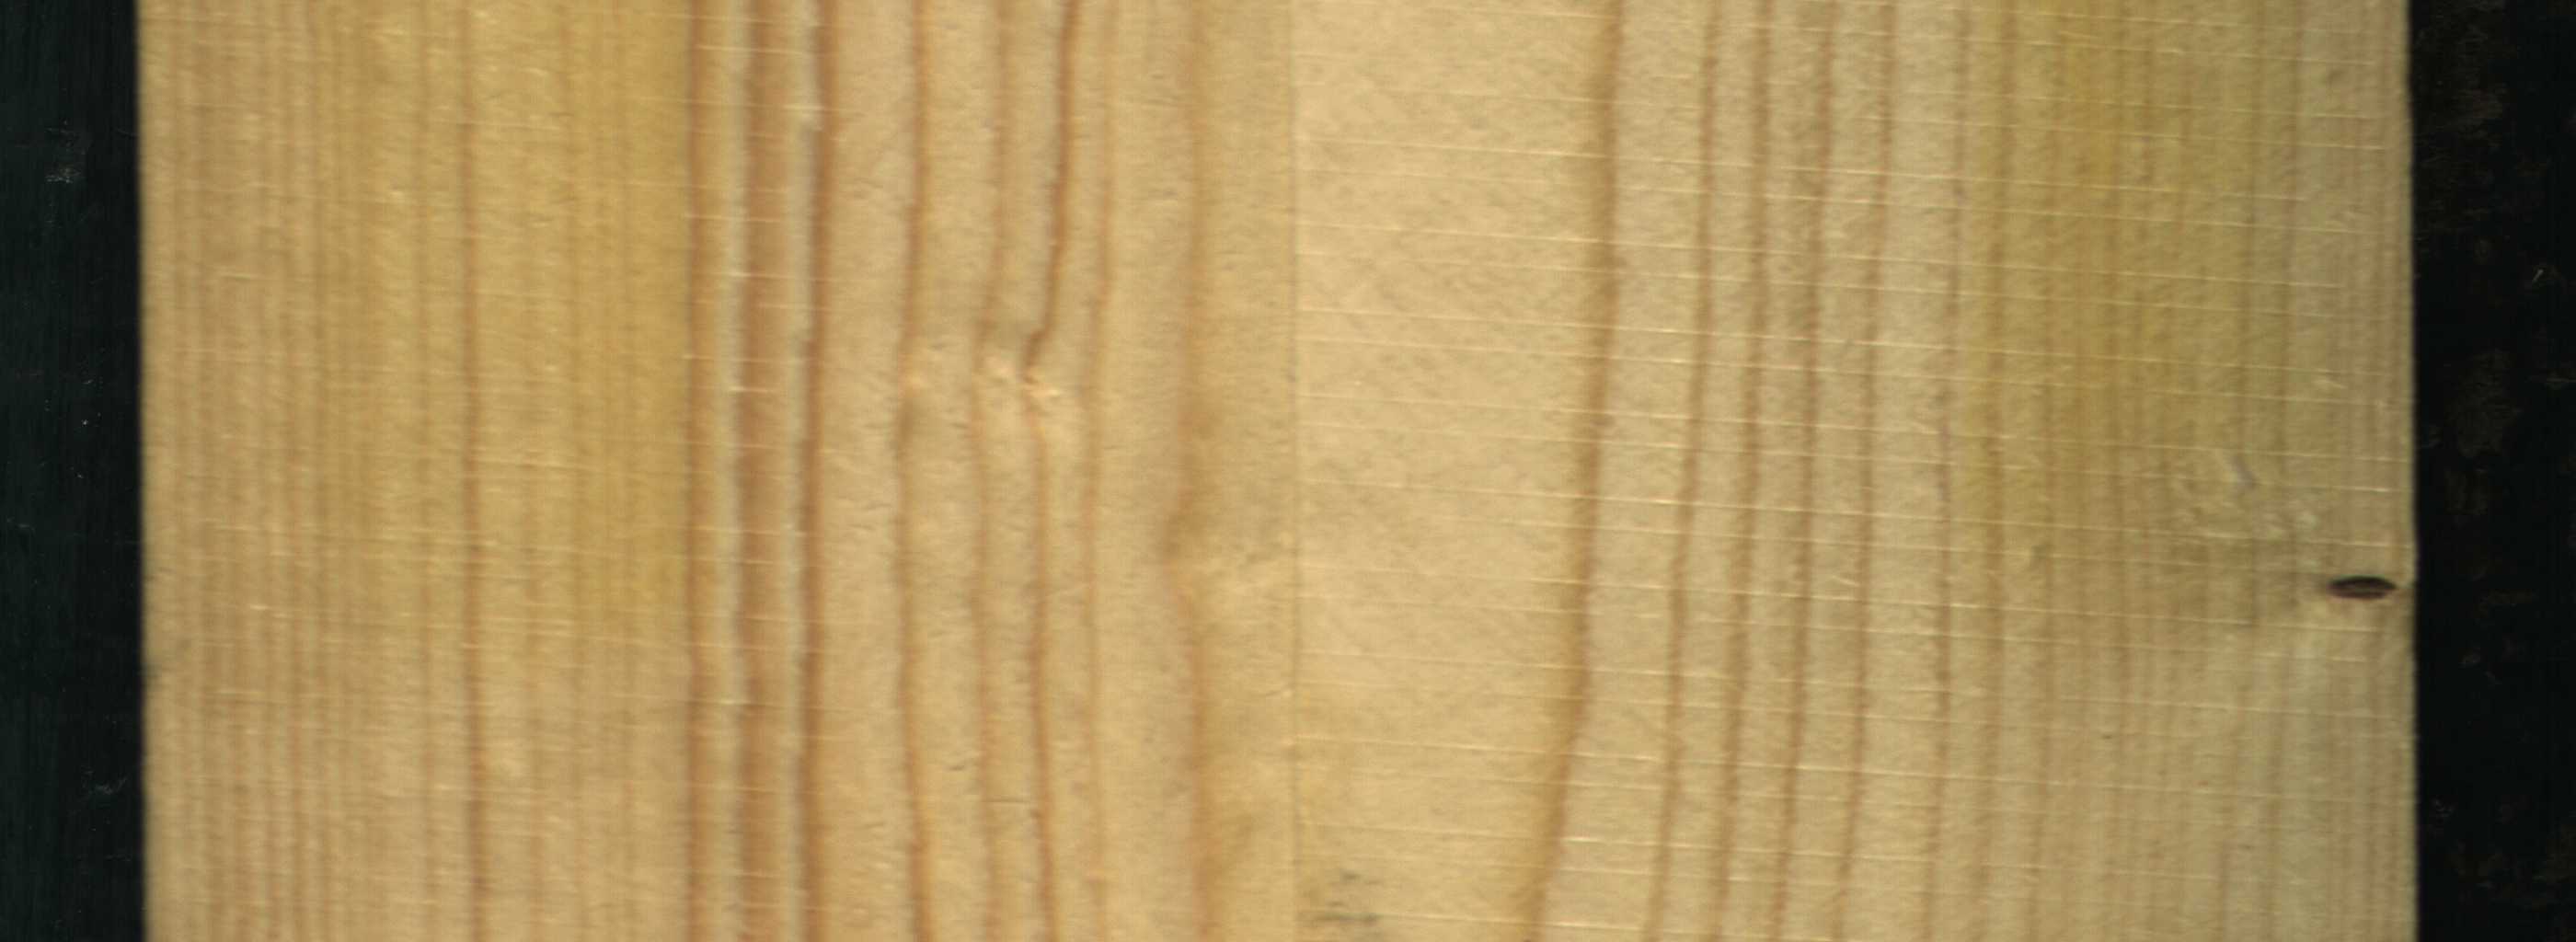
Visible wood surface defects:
Dead_Knot